Interaction volume radius: 10 \u00c5
Interaction volume height: 30 \u00c5
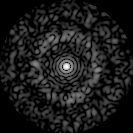
Disorder parameter: 0.8344